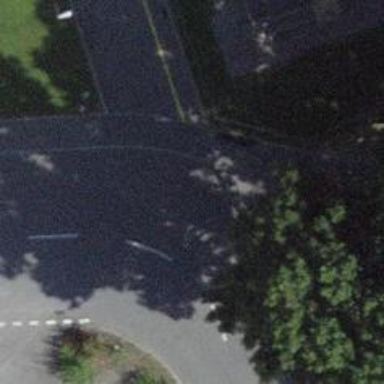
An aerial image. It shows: Sidewalk along the footway.